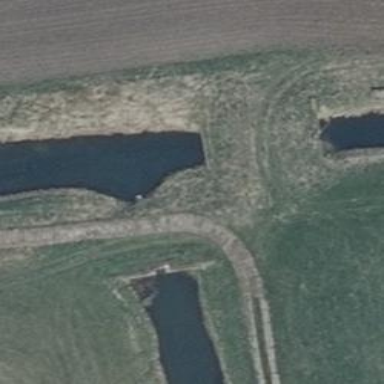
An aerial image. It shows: Culvert tunnel.